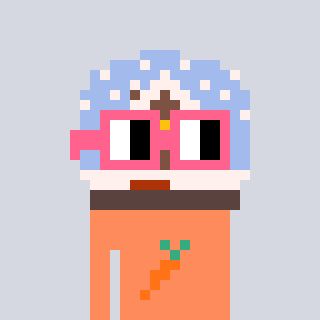
a pixel art character with square pink glasses, a snow globe-shaped head and a peachy-colored body on a cool background